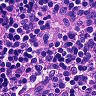
Metastatic tissue present: no